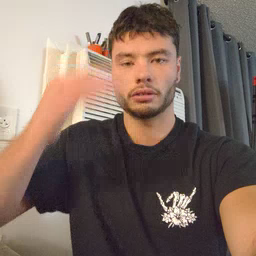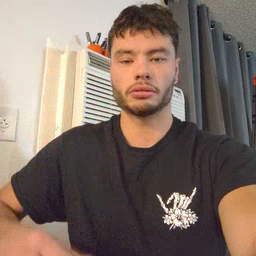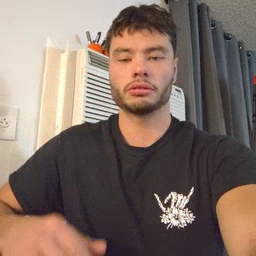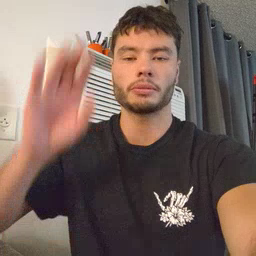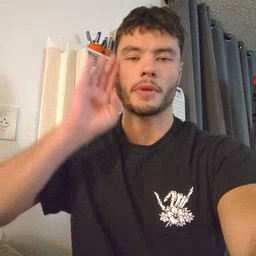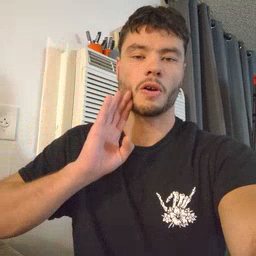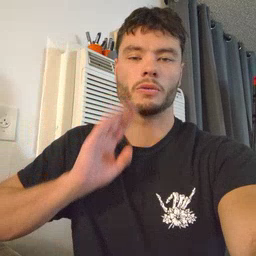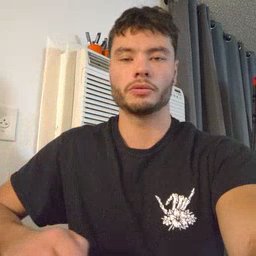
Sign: brown